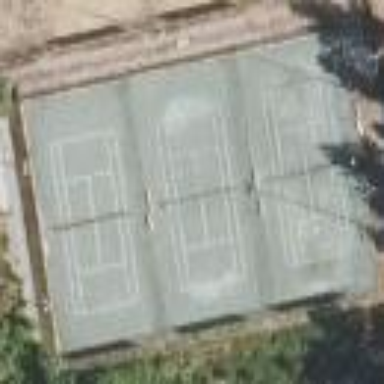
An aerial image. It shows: Tennis court on pitch.